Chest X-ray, PA view. Patient: 47 years old, sex M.
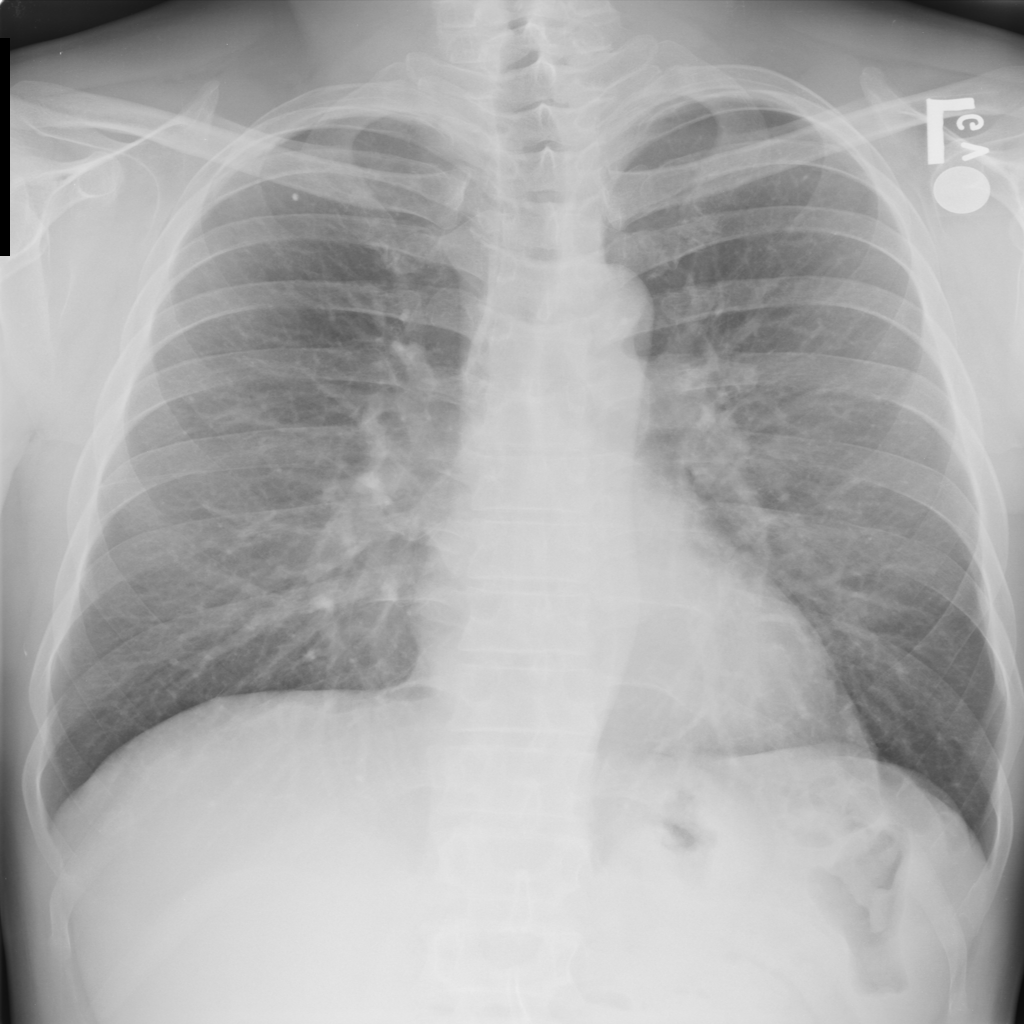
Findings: No Finding